Brain MRI, t1w sequence, axial 2D slice.
Patient: age 41, sex M, weight 95 kg, height 1.95 m
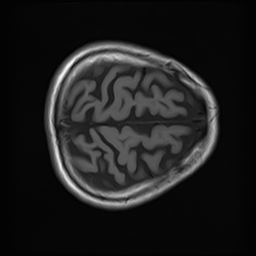